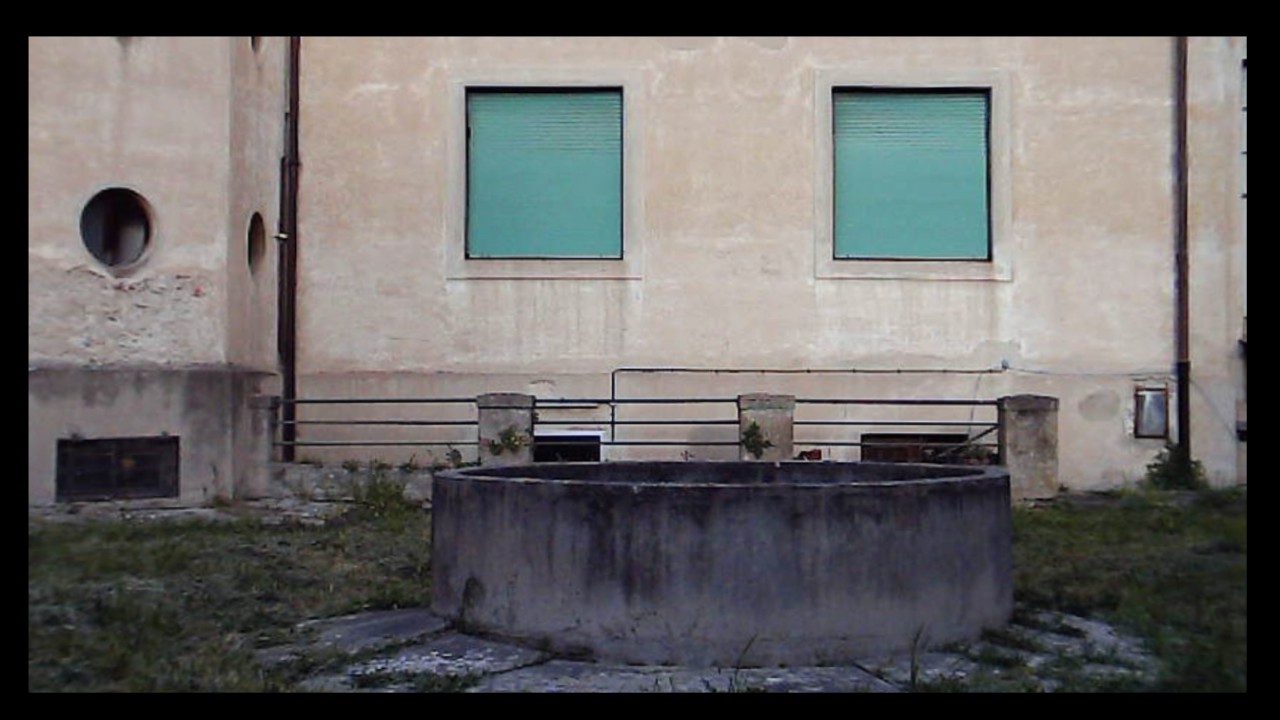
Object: DarwinFPV cineape20